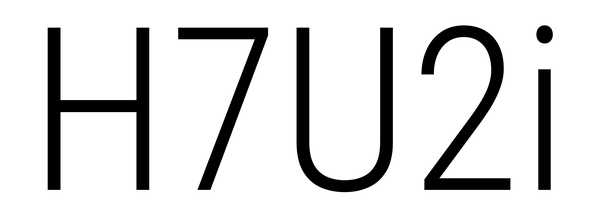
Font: Roboto_Condensed_Light